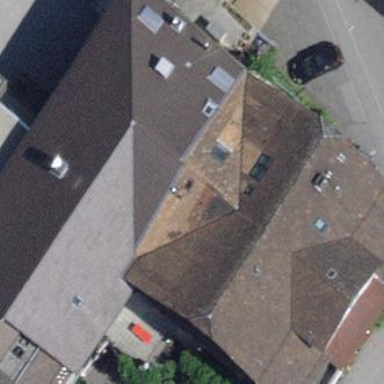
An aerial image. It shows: Hotel building.